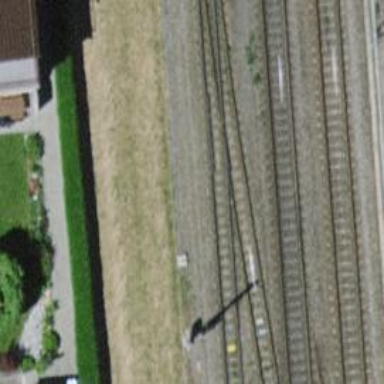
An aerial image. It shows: Narrow gauge railway siding with one track. The railway line is electrified with contact line.